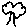
Label: tree